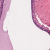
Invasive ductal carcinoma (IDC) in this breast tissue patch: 0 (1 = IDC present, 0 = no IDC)